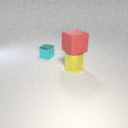
large red rubber cube above large yellow metal cylinder